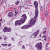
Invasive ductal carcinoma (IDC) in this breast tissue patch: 1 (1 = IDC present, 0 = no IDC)